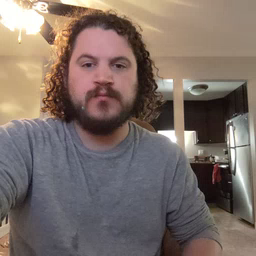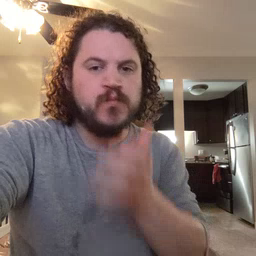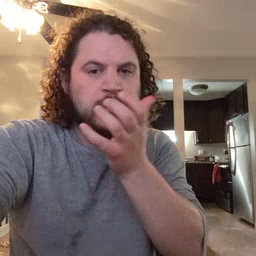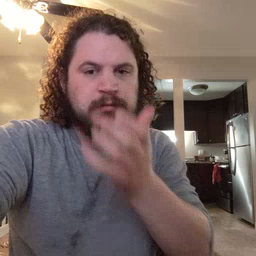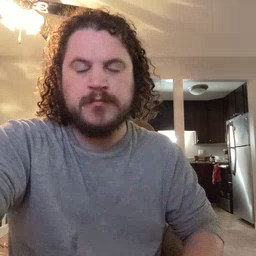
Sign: grass